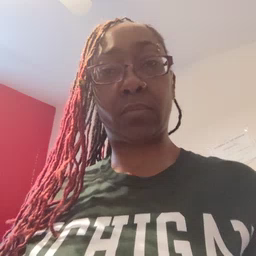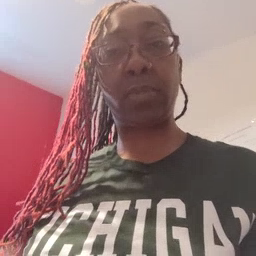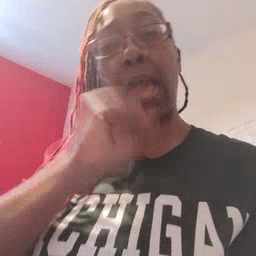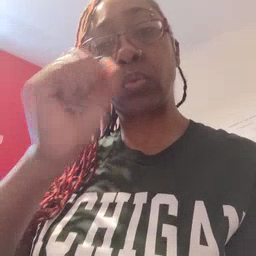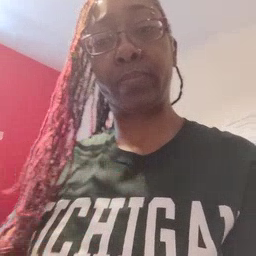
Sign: icecream